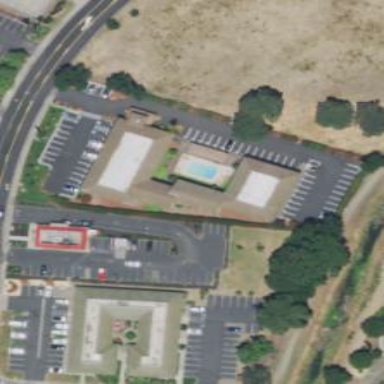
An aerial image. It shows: Hotel building.